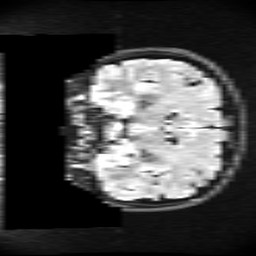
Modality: FLAIR
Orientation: coronal
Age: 28
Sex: female
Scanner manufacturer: ge
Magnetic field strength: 3 T
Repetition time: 11 s
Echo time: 0.1497 s